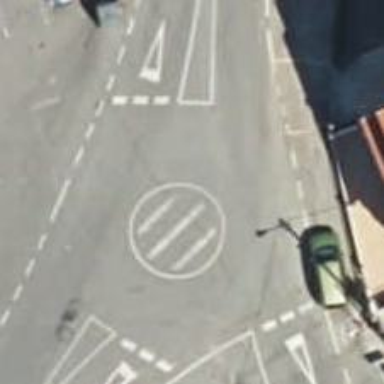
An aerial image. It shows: Mini roundabout on the road.